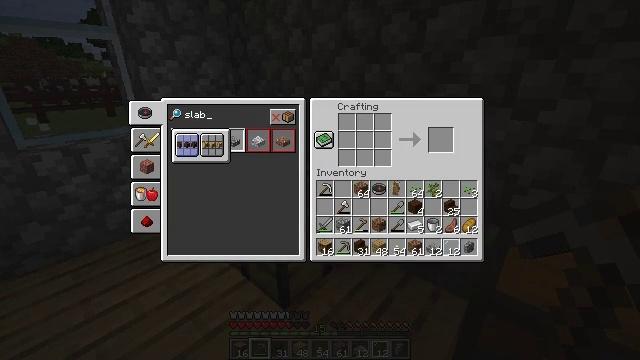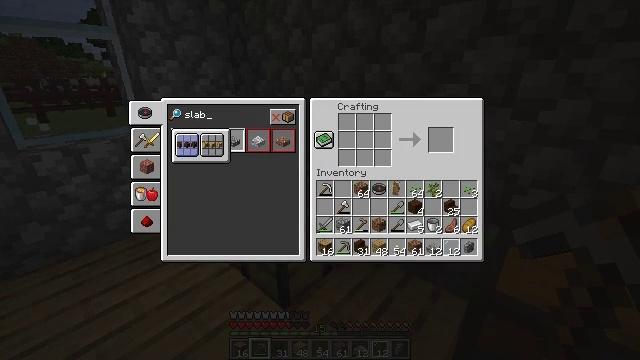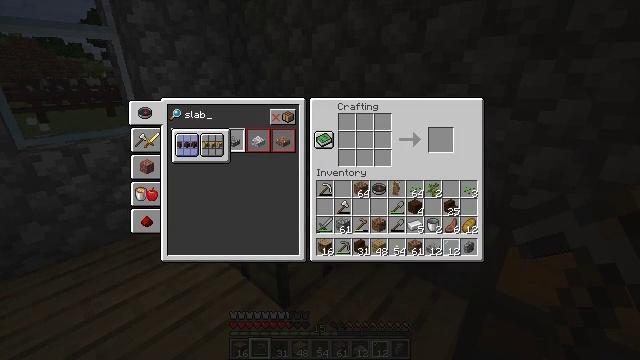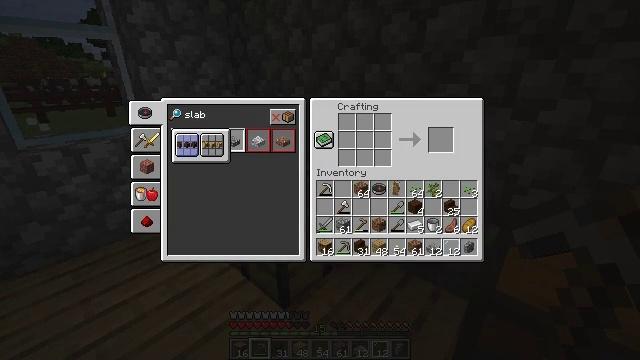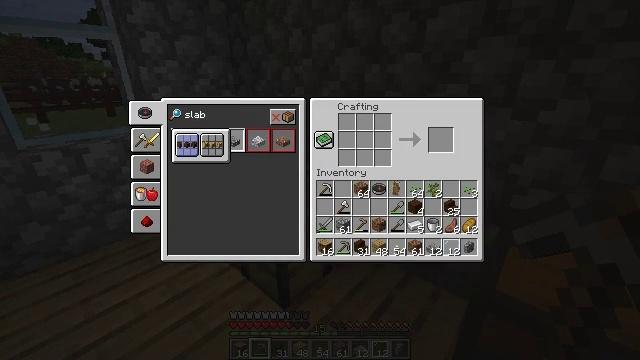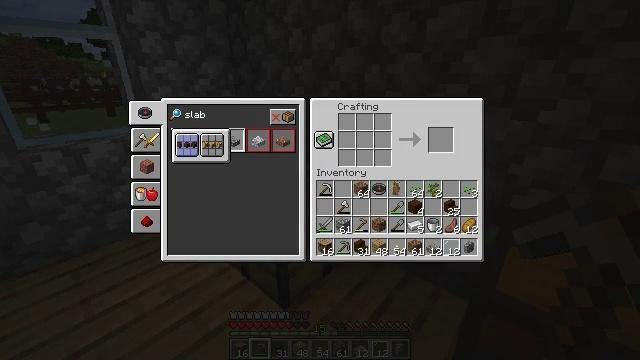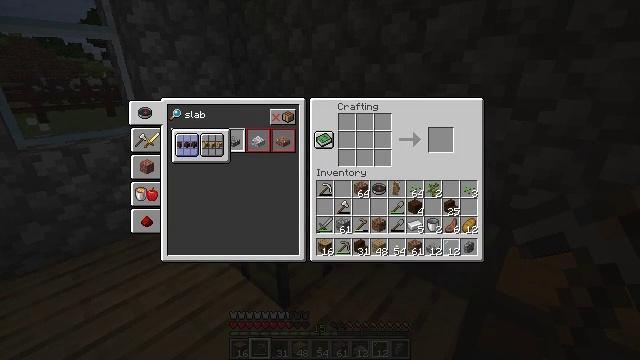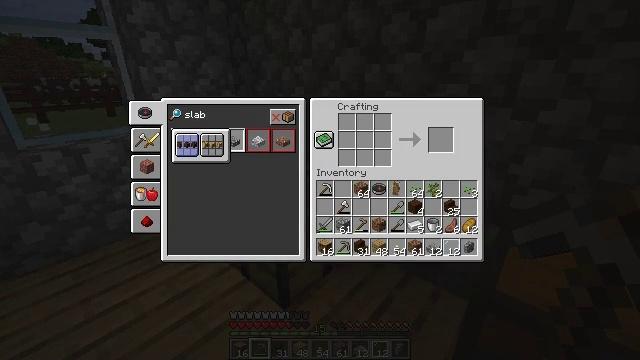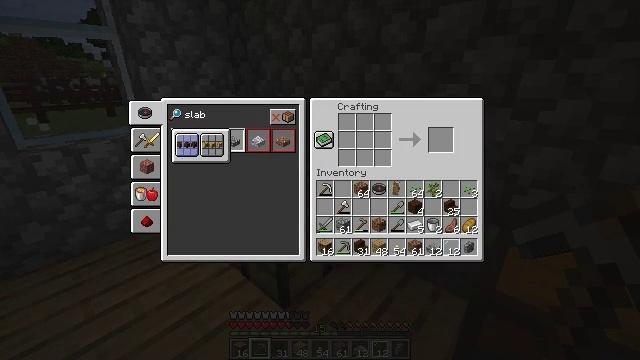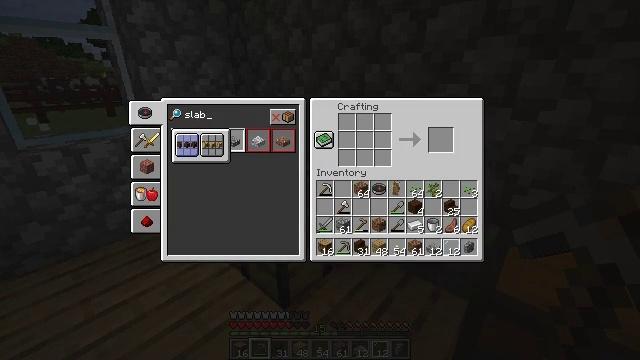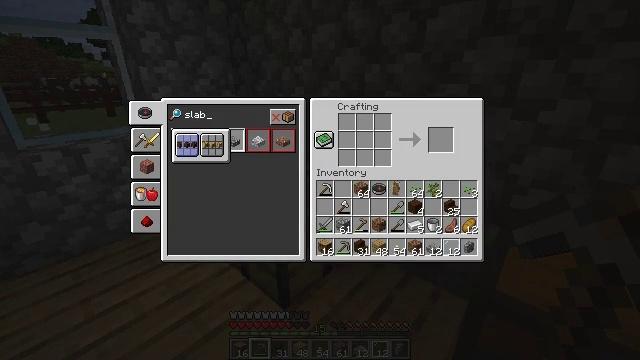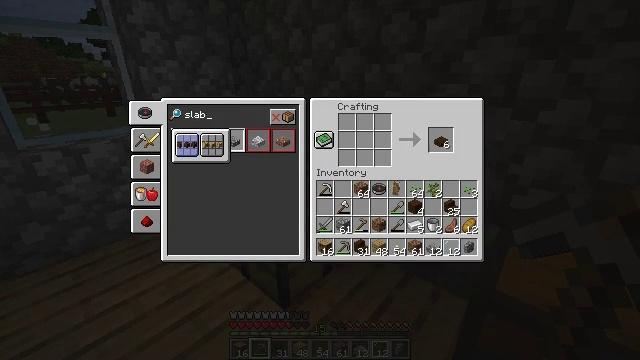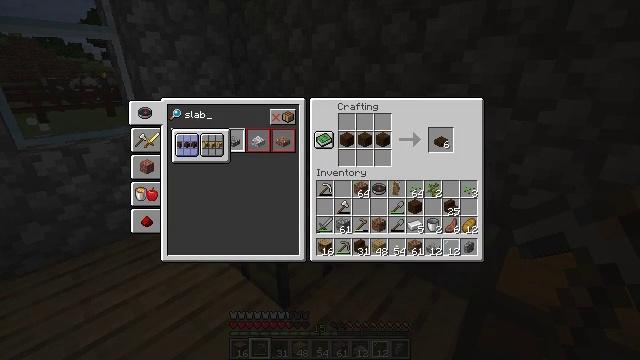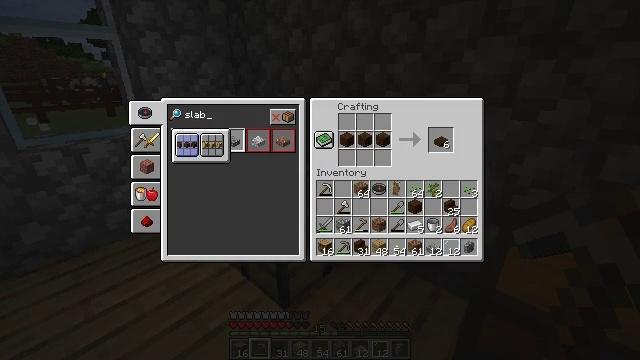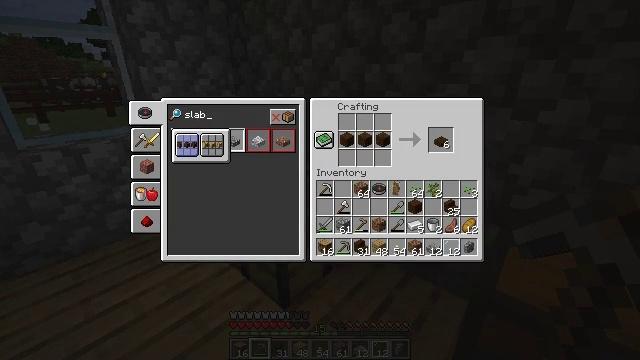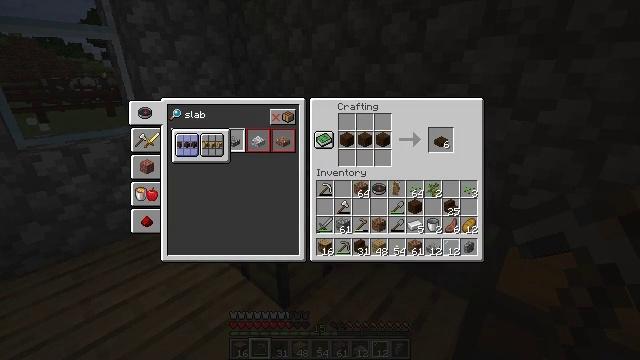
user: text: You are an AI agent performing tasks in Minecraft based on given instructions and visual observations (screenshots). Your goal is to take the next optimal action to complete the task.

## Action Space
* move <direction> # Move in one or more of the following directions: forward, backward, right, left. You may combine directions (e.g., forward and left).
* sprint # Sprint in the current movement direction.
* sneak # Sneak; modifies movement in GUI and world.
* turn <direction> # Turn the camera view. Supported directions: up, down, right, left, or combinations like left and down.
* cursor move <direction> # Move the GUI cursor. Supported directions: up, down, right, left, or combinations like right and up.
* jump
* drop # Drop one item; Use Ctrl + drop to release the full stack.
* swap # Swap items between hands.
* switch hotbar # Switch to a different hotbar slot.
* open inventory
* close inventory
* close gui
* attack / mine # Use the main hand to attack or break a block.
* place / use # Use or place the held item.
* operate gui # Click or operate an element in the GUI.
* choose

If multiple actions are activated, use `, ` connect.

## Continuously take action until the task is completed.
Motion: motion action
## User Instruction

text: Craft multiple dark oak slabs using dark oak planks.
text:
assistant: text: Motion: no_op
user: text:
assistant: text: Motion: no_op
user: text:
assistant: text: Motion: no_op
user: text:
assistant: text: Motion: no_op
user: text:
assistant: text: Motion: no_op
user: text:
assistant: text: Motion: operate gui
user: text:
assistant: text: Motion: operate gui
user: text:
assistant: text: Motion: operate gui
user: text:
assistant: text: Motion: no_op
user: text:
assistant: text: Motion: operate gui
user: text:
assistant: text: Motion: operate gui
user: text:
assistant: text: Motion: operate gui
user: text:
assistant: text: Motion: no_op
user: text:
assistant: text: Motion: no_op
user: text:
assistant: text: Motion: no_op
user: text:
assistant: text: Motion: no_op
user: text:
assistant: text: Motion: no_op
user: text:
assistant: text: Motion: no_op
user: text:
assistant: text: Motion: no_op
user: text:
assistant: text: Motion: no_op
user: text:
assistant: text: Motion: no_op
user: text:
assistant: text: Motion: operate gui
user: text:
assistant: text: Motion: operate gui
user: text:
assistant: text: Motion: no_op
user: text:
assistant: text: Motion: no_op
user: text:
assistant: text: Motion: no_op
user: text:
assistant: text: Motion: operate gui
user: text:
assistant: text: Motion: operate gui
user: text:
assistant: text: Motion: operate gui
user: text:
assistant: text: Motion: no_op